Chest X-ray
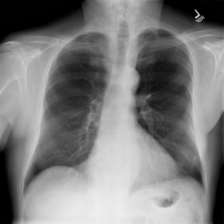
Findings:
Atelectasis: negative
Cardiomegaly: negative
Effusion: negative
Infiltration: negative
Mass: negative
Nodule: positive
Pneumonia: negative
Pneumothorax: negative
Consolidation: negative
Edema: negative
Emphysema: negative
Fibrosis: positive
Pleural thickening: negative
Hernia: negative